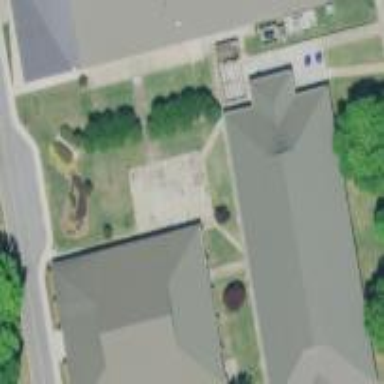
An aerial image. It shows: College building.